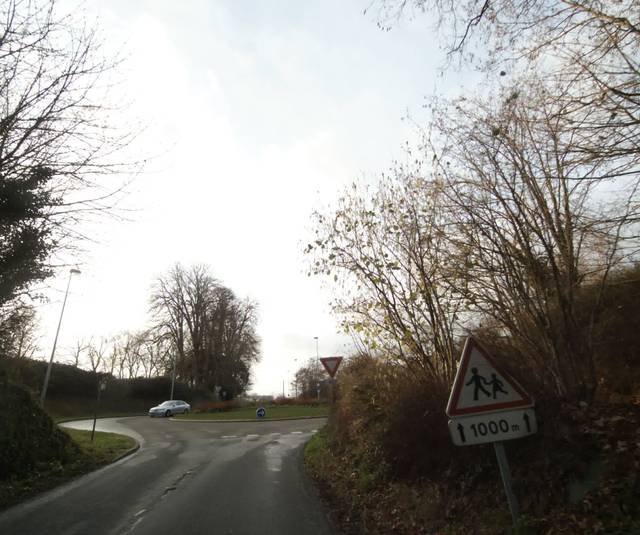
Region: France
Coordinates: 48.01, 0.1652